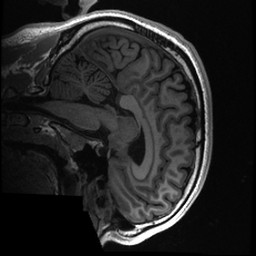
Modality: T1w
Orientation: sagittal